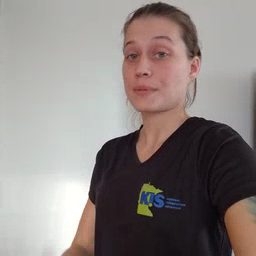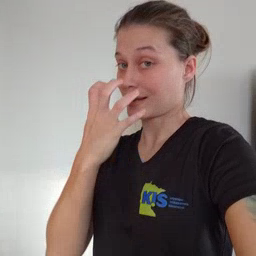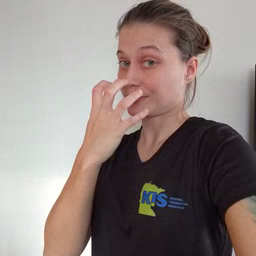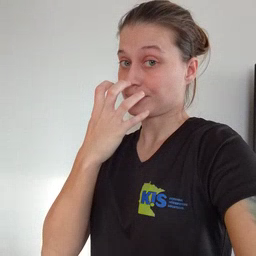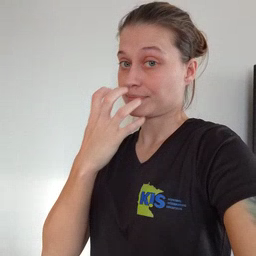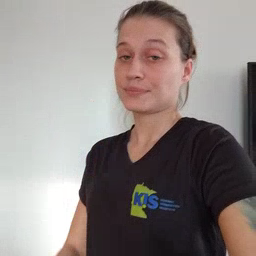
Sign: mad